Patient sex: M
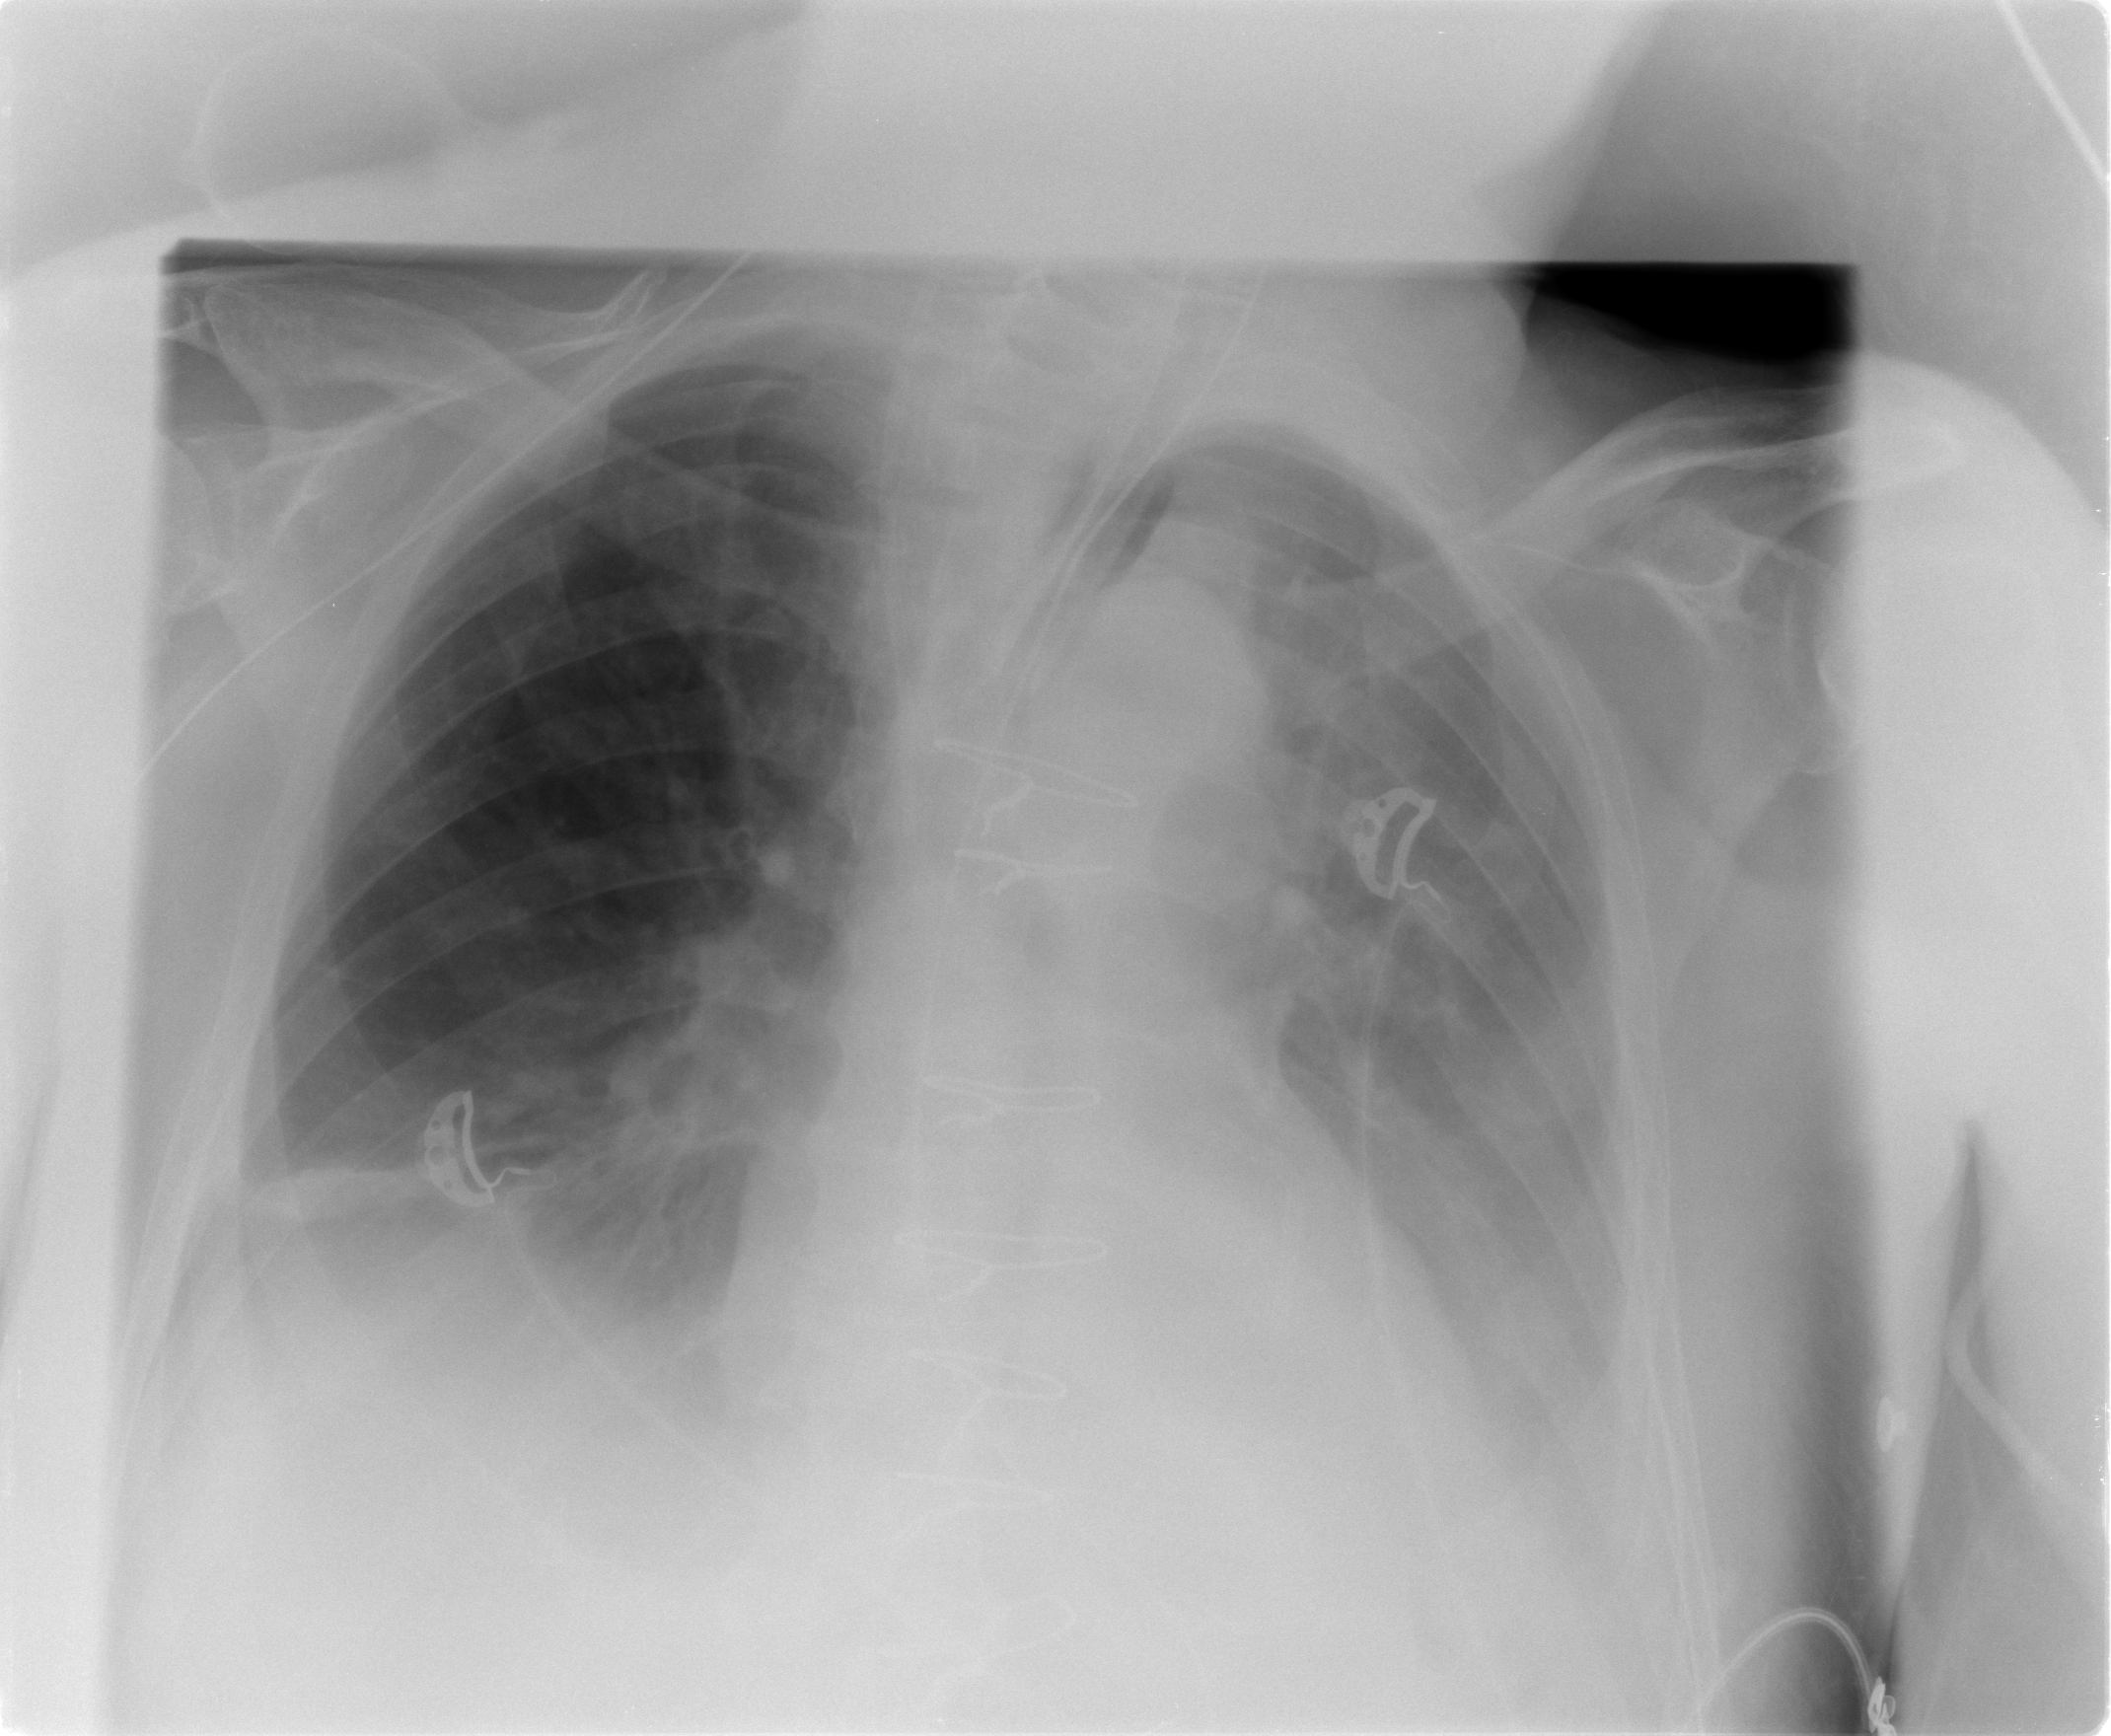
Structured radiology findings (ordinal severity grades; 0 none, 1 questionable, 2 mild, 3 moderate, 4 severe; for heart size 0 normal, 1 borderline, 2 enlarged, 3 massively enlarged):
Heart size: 1
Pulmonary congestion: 0
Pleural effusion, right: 2
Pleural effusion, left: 3
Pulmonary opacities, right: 0
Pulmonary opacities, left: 0
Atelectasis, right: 2
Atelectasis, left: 2